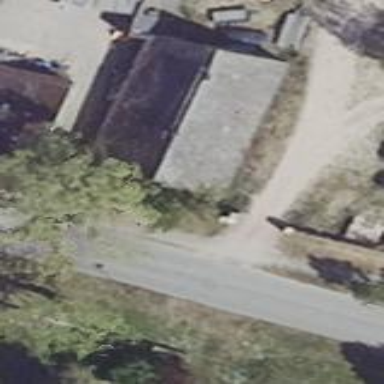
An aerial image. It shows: Gabled roofed house.